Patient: sex F, age 58
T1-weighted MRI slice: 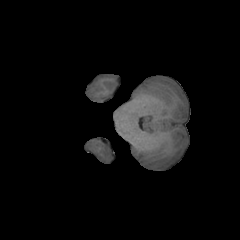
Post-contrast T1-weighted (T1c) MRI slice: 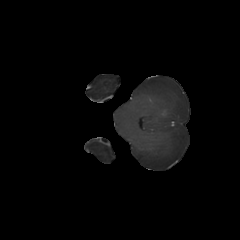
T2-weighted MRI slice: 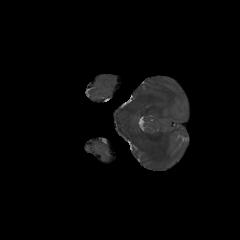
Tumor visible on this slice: no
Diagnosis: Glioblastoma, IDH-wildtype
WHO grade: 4